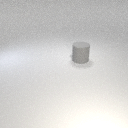
large gray rubber cylinder